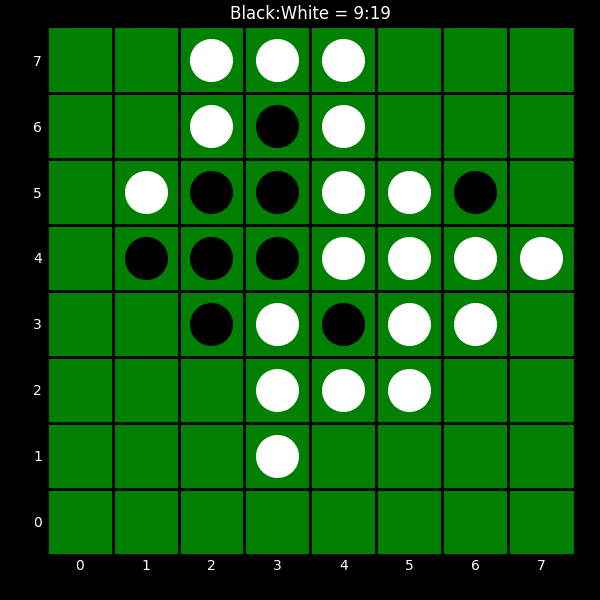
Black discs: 9
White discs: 19